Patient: sex F, age 71
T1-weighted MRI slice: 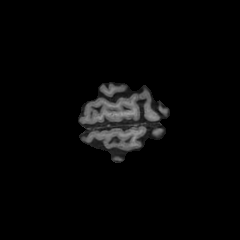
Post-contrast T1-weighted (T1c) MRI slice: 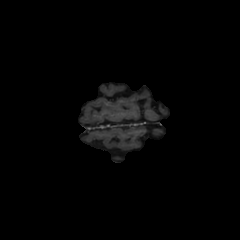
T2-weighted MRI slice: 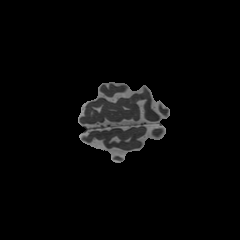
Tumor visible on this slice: no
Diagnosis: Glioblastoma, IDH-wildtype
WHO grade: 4